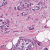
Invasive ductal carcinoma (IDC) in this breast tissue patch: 1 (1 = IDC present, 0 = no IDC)